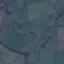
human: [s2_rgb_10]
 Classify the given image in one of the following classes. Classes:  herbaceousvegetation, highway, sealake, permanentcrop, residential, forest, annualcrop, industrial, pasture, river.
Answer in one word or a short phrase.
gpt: Pasture